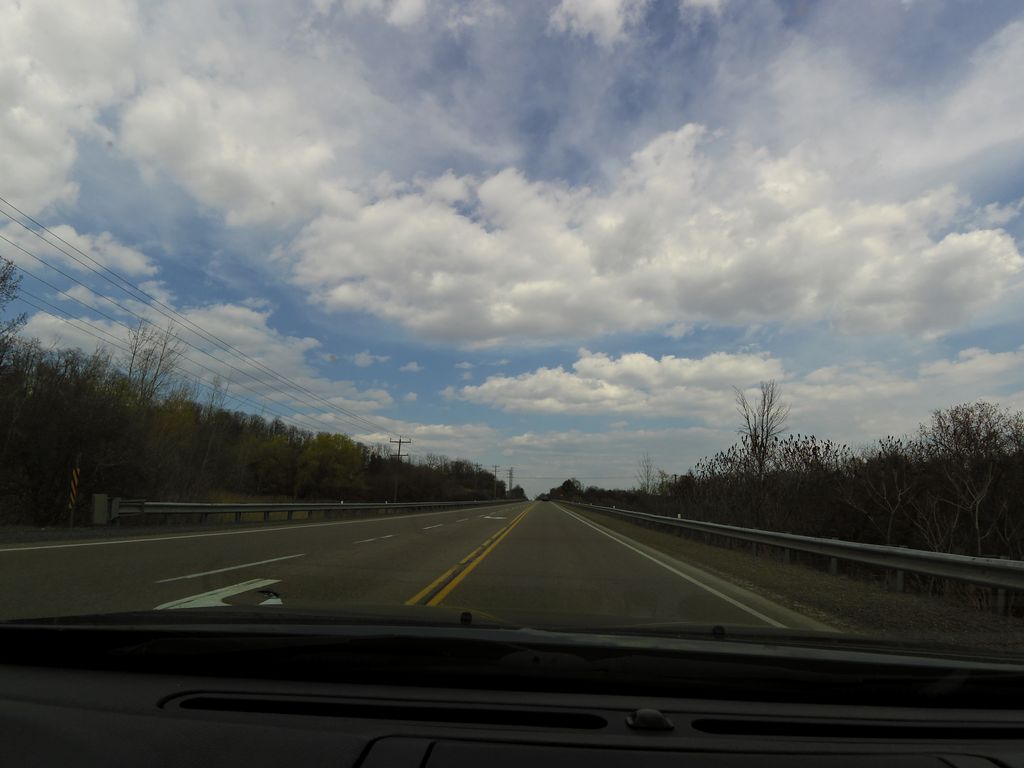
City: hamilton